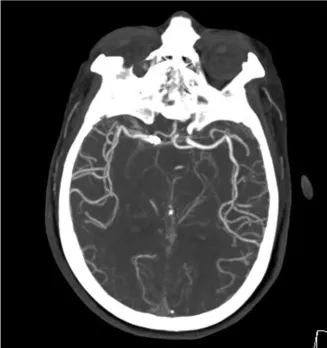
CTA performed 2 hours later indicated no occlusion of the right ICA (A,B).
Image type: radiology (ct)